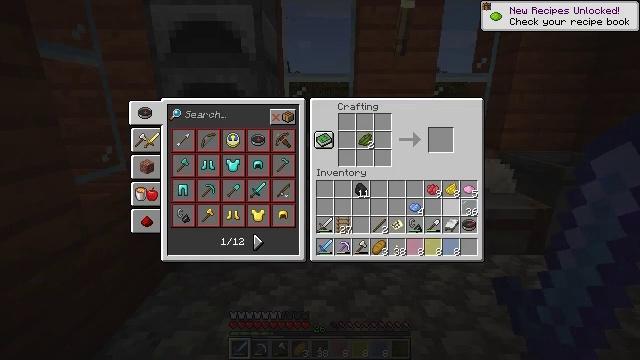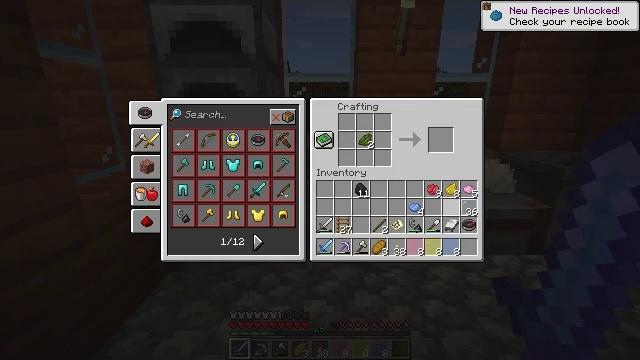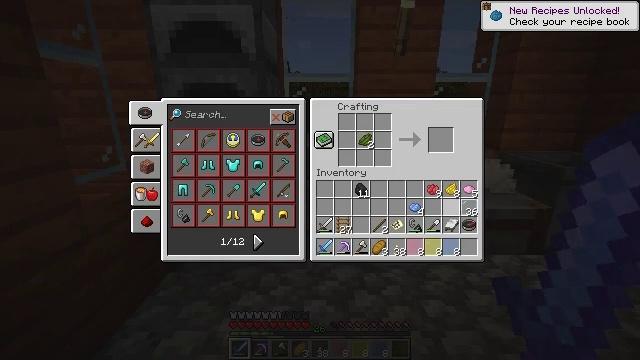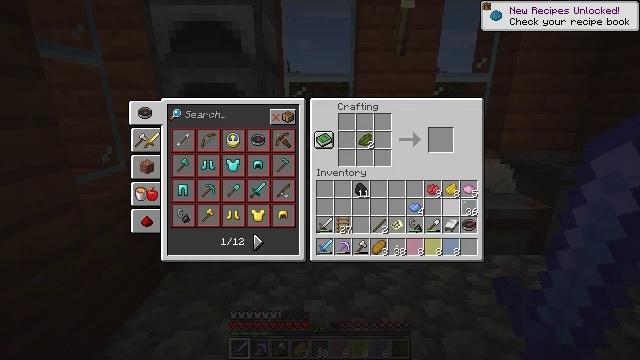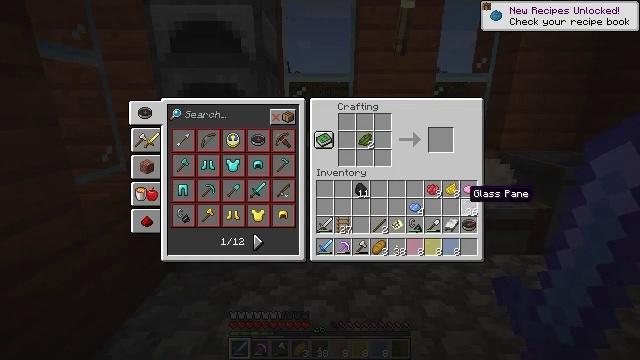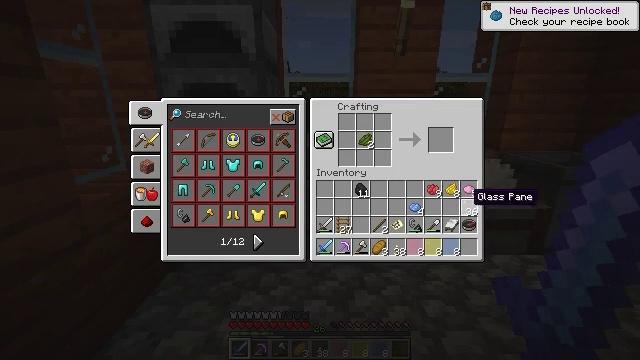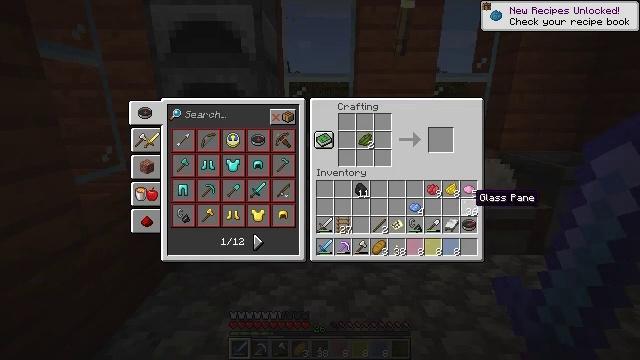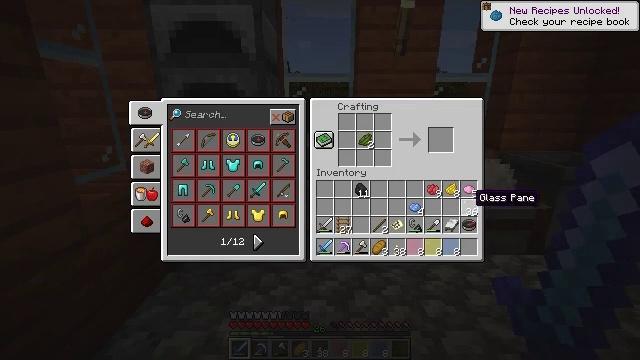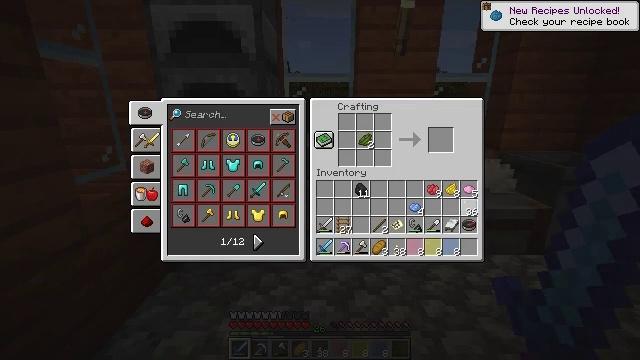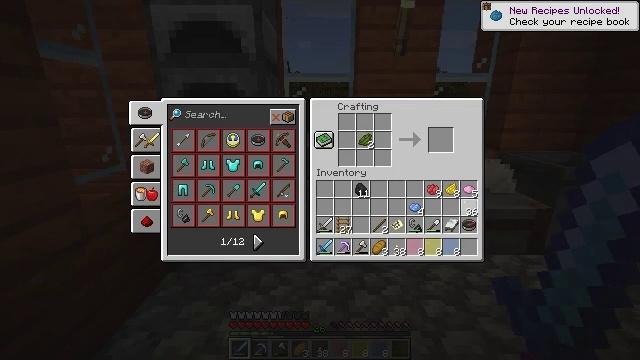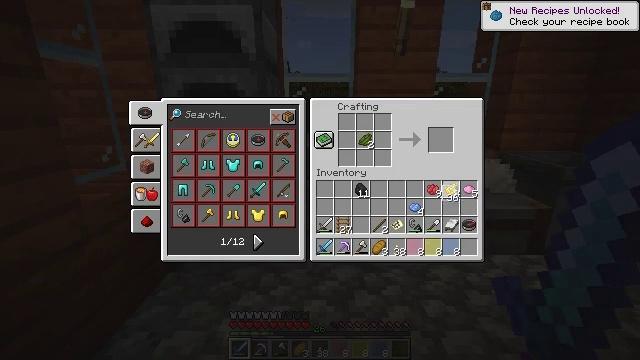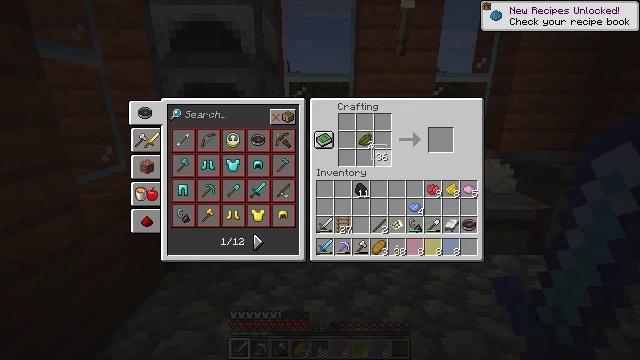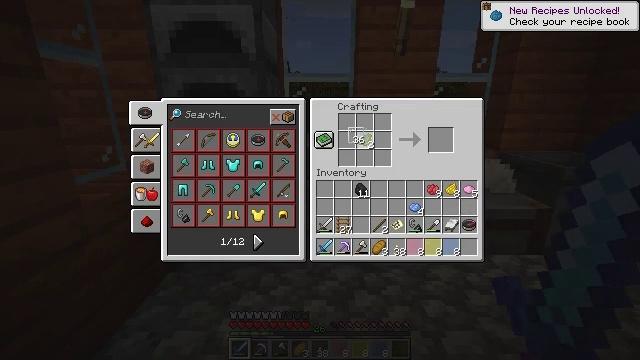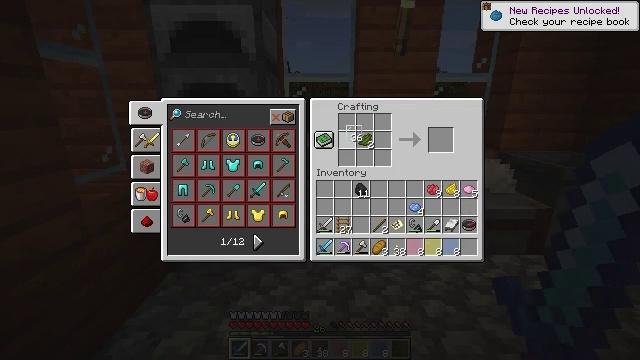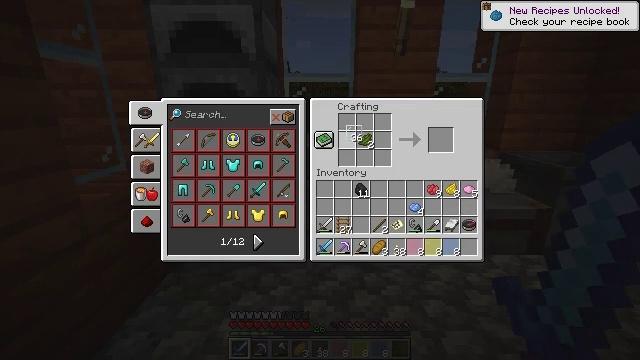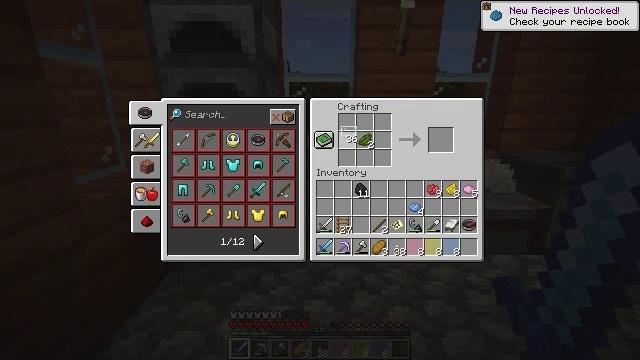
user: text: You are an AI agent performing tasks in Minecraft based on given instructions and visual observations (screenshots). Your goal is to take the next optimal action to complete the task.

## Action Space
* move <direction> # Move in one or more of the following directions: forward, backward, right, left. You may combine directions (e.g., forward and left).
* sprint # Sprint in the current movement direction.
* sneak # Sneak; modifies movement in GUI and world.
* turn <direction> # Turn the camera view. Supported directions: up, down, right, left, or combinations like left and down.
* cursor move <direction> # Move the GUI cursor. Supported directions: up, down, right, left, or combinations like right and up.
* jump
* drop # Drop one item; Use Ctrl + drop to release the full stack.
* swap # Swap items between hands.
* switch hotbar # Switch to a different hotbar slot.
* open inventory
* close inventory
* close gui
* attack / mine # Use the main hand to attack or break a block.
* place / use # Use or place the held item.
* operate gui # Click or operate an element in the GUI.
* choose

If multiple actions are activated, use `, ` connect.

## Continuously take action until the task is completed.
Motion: motion action
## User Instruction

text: Use the crafting table to craft green stained glass pane.
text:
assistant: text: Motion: no_op
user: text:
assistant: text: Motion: no_op
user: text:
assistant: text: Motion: cursor move right
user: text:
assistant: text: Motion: no_op
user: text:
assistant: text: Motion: no_op
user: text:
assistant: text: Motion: no_op
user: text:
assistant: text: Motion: no_op
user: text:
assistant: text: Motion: operate gui
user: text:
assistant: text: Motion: operate gui
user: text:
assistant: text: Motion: cursor move left and up, operate gui
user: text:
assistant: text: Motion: cursor move left and up
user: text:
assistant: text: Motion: cursor move left and up
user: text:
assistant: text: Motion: no_op
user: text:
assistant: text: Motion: no_op
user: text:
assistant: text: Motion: no_op
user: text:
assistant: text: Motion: no_op
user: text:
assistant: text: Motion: cursor move down
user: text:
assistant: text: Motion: no_op
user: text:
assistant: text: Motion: no_op
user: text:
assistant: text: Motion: no_op
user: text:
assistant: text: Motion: no_op
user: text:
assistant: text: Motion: no_op
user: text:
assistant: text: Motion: no_op
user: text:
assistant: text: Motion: no_op
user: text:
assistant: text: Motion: no_op
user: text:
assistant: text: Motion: no_op
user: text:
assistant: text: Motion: operate gui
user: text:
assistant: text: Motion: operate gui
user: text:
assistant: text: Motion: operate gui
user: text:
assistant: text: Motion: cursor move up, operate gui